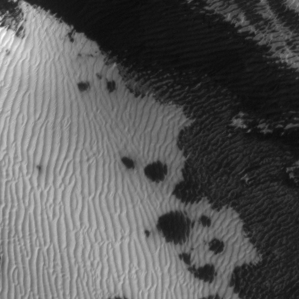
Label: frost